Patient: sex F, age 54
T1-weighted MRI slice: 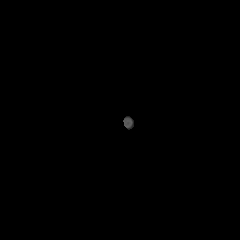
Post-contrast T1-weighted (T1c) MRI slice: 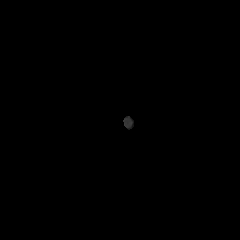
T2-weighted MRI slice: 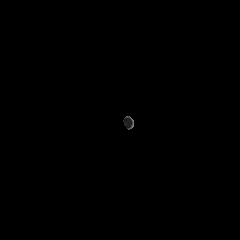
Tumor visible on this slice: no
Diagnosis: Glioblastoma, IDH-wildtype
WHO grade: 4